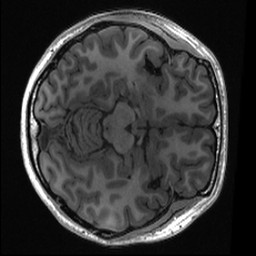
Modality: T1w
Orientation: axial
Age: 22
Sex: female